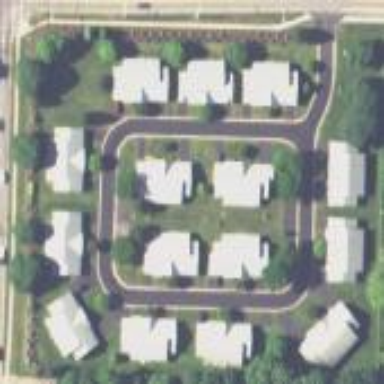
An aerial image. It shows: Residential area designated as trailer park.